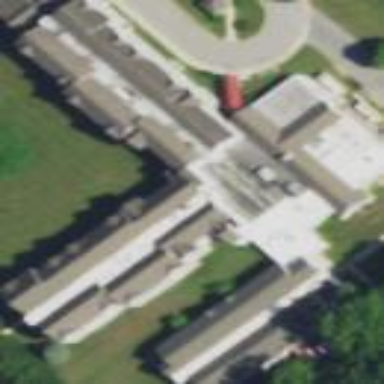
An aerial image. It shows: Apartment building serving as nursing home and social facility.